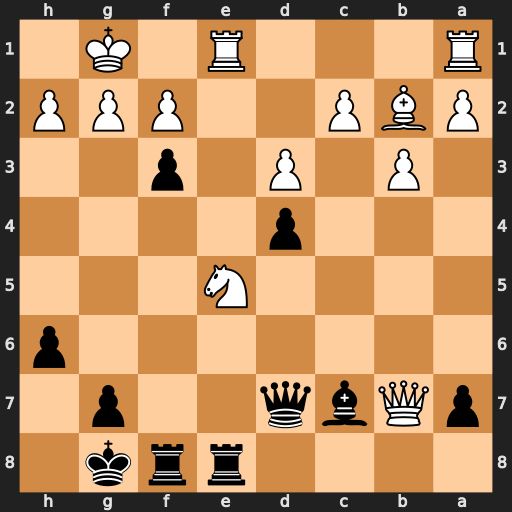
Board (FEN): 4rrk1/pQbq2p1/7p/4N3/3p4/1P1P1p2/PBP2PPP/R3R1K1
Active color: b
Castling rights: -
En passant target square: -
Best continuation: Rxe5 Rxe5 Qg4 g3 Qh3 Qxf3 Rxf3